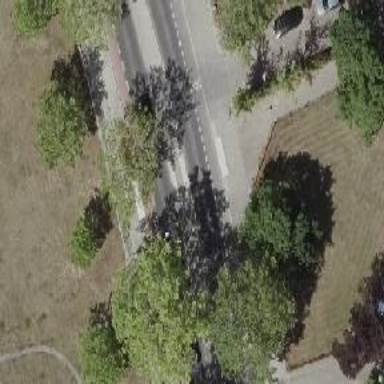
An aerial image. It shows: Uncontrolled footway crossing with central island.